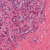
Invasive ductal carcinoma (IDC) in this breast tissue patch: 0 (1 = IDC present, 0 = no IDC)